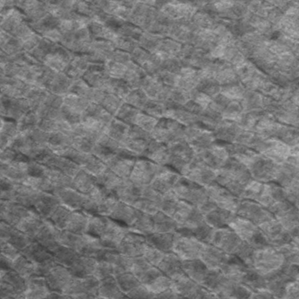
Label: frost